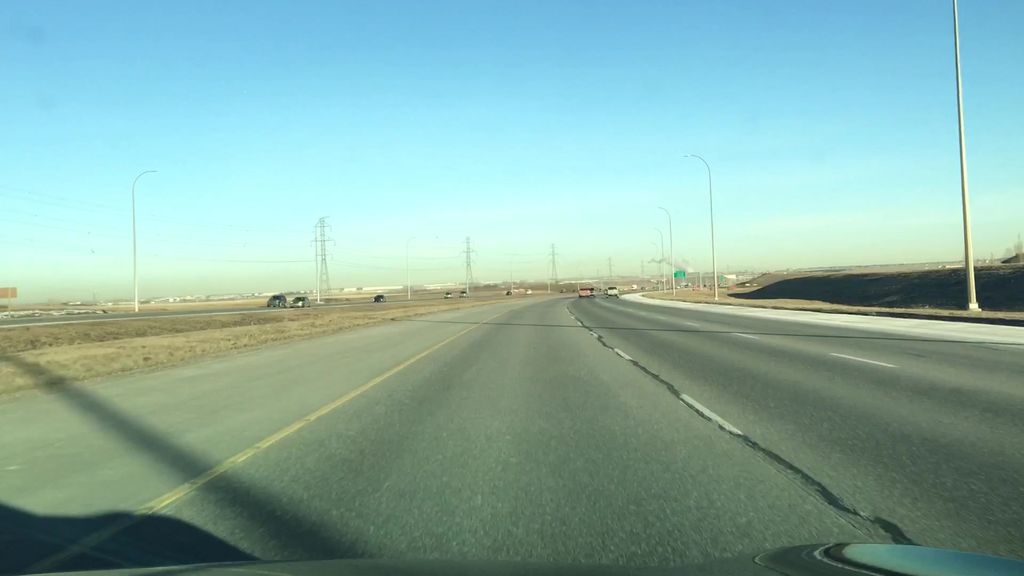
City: calgary